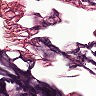
Metastatic tissue present: no